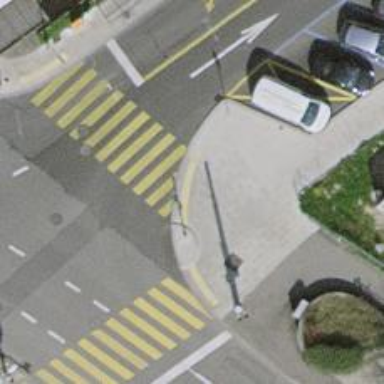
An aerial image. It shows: Asphalt footway with marked crossing equipped with traffic signals.